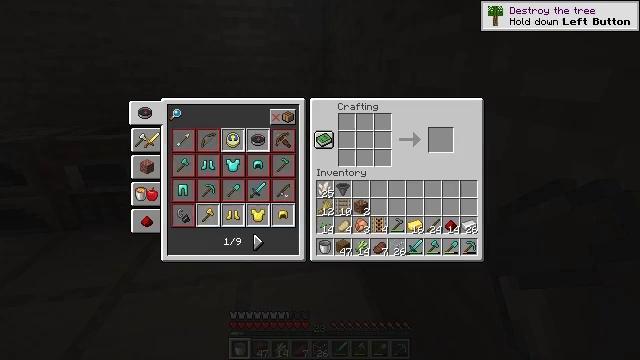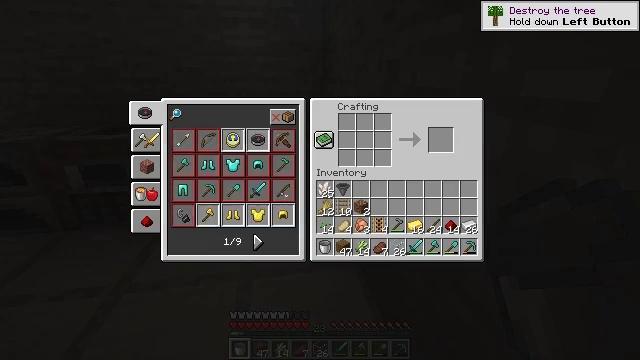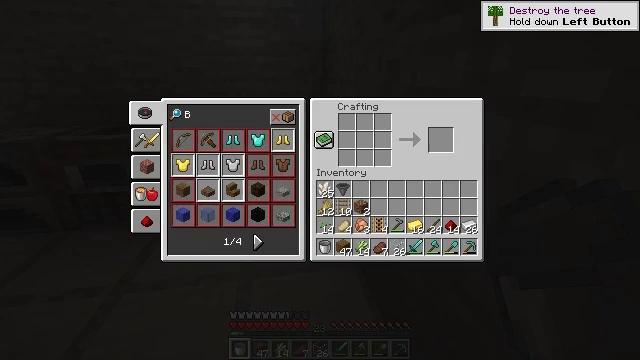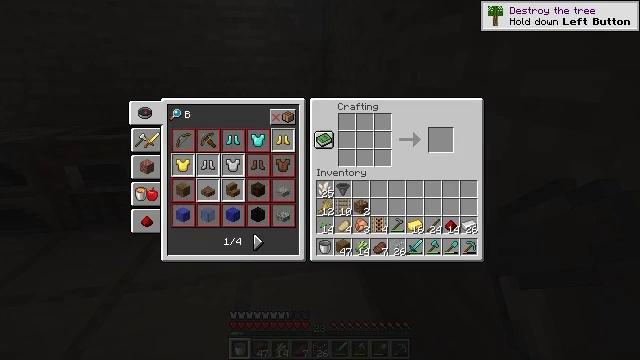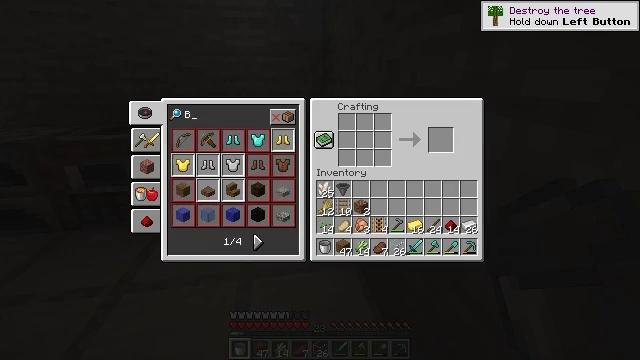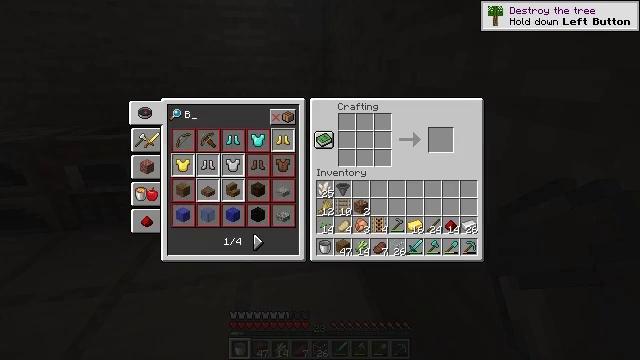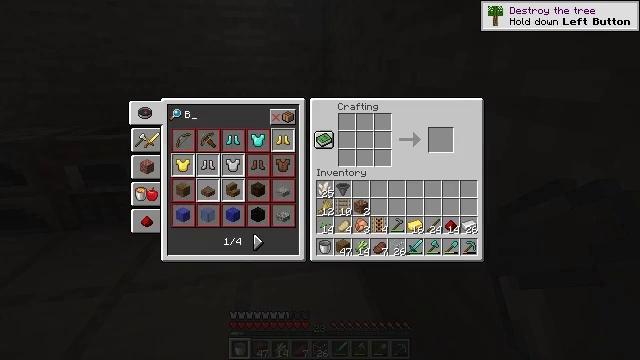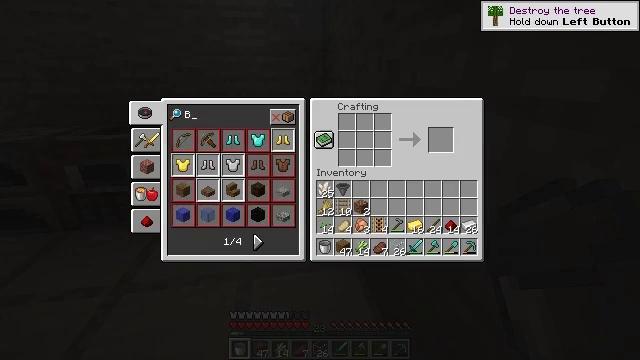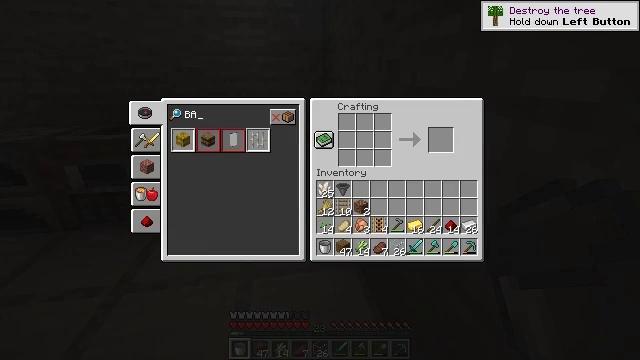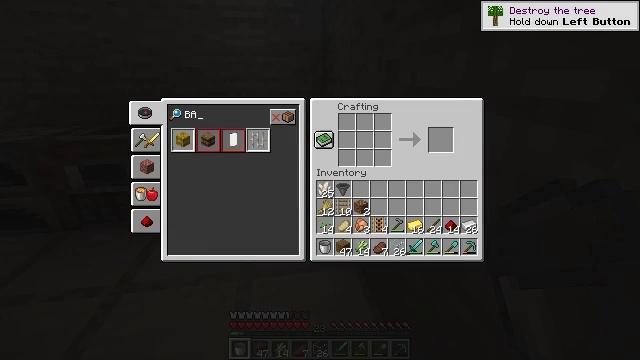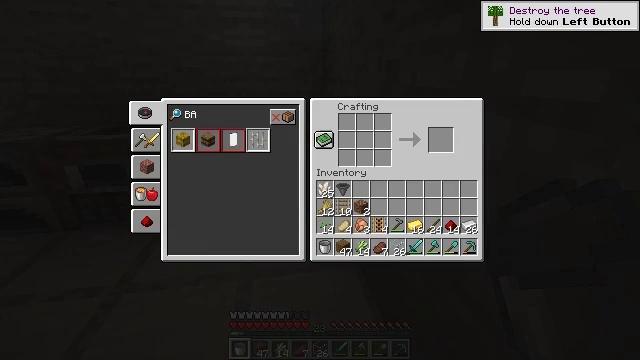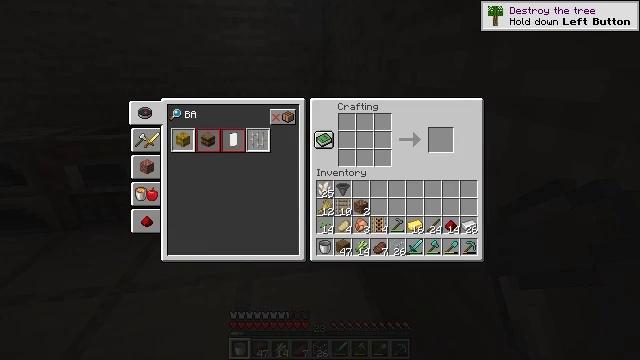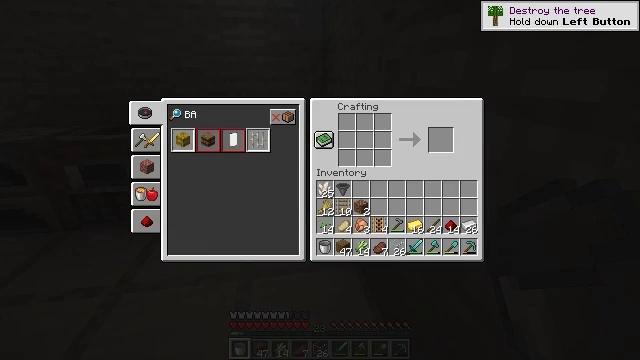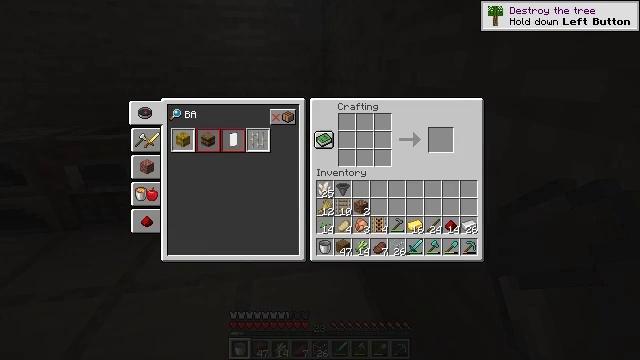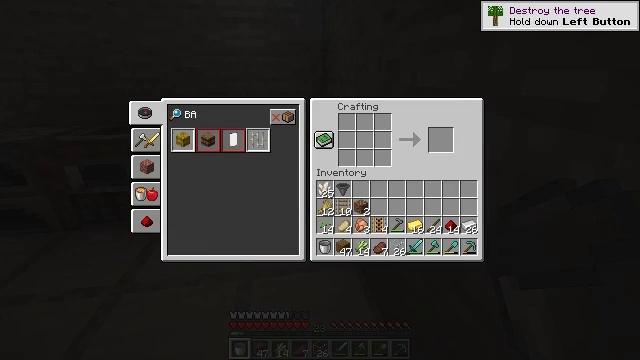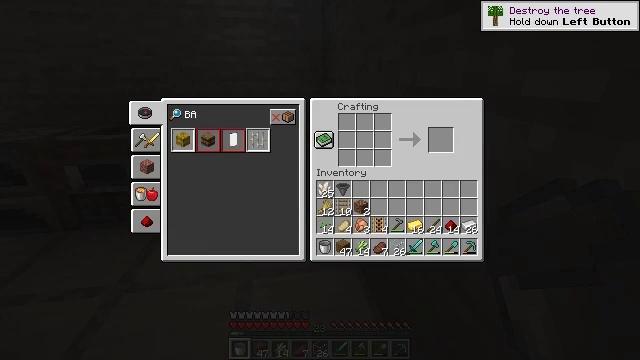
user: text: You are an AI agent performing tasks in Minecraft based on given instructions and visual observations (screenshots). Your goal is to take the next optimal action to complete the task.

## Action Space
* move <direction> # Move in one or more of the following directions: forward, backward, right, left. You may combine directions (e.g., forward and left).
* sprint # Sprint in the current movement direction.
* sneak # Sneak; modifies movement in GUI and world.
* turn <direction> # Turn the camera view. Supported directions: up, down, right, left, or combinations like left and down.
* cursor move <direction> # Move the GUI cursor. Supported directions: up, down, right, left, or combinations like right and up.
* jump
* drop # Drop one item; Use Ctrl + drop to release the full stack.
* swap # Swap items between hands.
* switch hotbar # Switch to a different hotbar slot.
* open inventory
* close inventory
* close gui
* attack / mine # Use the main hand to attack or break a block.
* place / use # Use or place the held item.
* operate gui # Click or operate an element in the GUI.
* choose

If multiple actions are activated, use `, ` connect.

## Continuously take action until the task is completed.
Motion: motion action
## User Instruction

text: Open the crafting table and make a spruce slab.
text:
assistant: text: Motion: no_op
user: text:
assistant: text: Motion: no_op
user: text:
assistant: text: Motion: no_op
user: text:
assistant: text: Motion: no_op
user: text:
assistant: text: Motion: no_op
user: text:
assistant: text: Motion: no_op
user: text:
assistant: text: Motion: no_op
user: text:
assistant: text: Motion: move left
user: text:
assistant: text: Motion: move left
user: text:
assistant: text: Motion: move left
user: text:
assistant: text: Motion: no_op
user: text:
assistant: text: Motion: no_op
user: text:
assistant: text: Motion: no_op
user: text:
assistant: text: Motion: no_op
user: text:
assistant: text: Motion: no_op
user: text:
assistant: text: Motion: no_op
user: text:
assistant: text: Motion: no_op
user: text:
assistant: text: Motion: no_op
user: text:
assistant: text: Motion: no_op
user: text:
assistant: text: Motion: no_op
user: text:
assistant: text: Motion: no_op
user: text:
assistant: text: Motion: no_op
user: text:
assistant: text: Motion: no_op
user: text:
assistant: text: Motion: no_op
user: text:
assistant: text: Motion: no_op
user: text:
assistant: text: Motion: turn left
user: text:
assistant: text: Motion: no_op
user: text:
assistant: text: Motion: no_op
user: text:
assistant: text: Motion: no_op
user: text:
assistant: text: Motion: no_op